Interaction volume radius: 10 \u00c5
Interaction volume height: 30 \u00c5
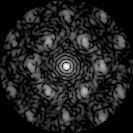
Disorder parameter: 0.5439